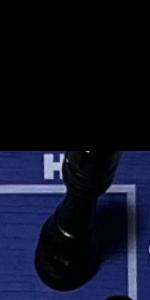
Label: Rook_Black